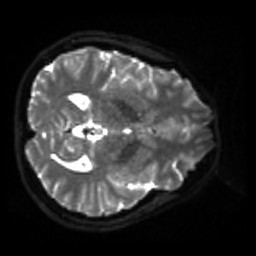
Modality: sbref
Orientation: axial
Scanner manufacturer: siemens
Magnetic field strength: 3 T
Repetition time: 4 s
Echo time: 0.0594 s